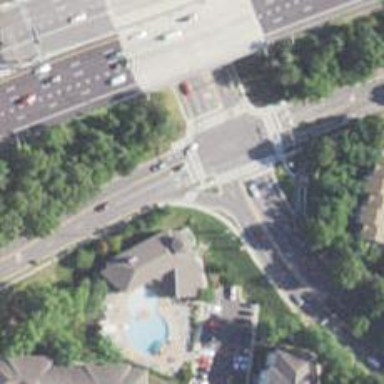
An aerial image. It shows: Secondary link road.